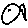
Label: fish